Field crop: maize
Growth stage: 2
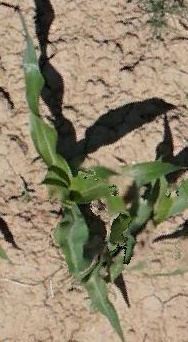
Species: maize